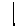
Label: line